Question: My data consists in four time series (here, from A to D), and I want to observe the frequency of a continuous value within each serie, through time.
That is, I would like to have time on the x-axis, with A, B, C, and D, and, for each time range, a vertical histogram.
To be more clear, I would like to obtain something similar to
:
'''
ggplot(data, aes(x=time, y=values)) + geom_boxplot()
'''
but with histograms instead of boxplots.
Here is the data:
'''
values time
0,24 A
0,70 A
0,36 A
0,73 A
0,72 A
0,72 A
0,58 A
0,62 A
0,24 B
0,76 B
0,70 B
0,36 B
0,73 B
0,62 B
0,24 C
0,63 C
0,71 C
0,36 C
0,73 C
0,92 C
0,62 C
0,85 C
0,40 C
0,49 C
0,63 D
0,73 D
0,71 D
0,92 D
0,57 D
0,92 D
0,85 D
'''
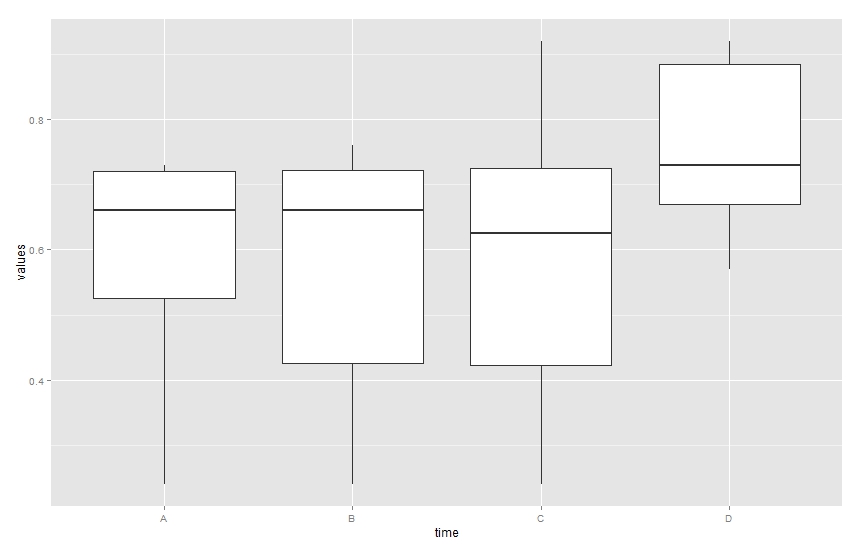
Answer: Like this?
'''
library(ggplot2)
DF=data.frame(time=rep(LETTERS[1:4],each=100),values=rnorm(400,5,2))
ggplot(DF, aes(x=values)) + geom_histogram() + facet_wrap(~time,ncol=4)+
coord_flip()+
theme_classic()
'''